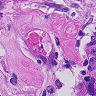
Metastatic tissue present: yes